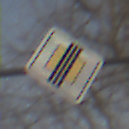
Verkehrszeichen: EndeVorfahrtsstrasse
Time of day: MorningAfternoon
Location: Outdoor (Nature)
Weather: Clear
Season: Winter
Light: Natural